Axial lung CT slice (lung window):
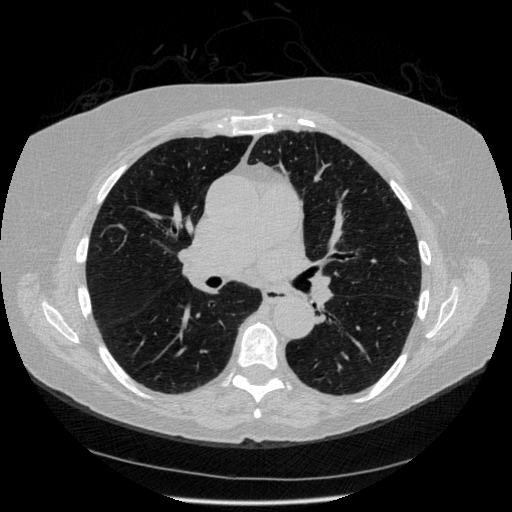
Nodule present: no